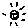
Label: sun